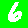
Digit: 6